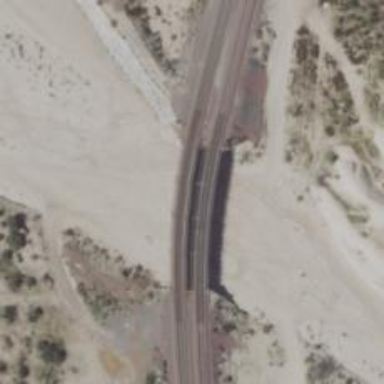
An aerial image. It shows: Railway bridge.